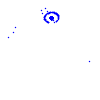
Particle: pion